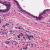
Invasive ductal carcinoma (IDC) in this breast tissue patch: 1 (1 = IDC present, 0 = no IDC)